Question: Currently I am porting client side of my application from Active X to Dojo. This is first time Iam working with dojo. I have looked at Dojo layout documentation but I am not sure how can I use them for my purposes. The dialogs in my application are typically look like the attached image

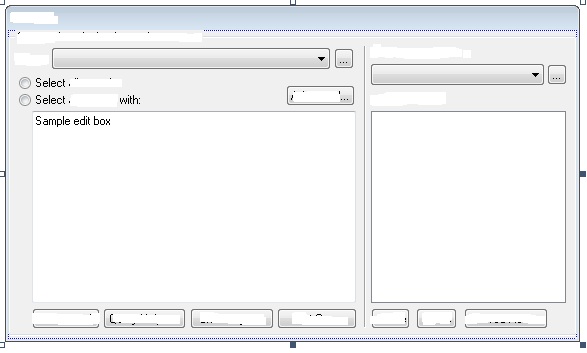
Answer: First, you don't need to use dojo's layout widget, you can always use HTML and CSS to create you own layout. The layout widget can help you to layout different components in you page, but it also introduces runtime overhead.
From your picture, the only layout widget you should use is 'dijit.layout.SplitContainer'. It seems that the dialog is consisted of two vertical parts. If the user is allowed to adjust the relative size of these two parts, use 'dijit.layout.SplitContainer'. Otherwise, use plain HTML and CSS to layout the widget.
If you do want to use layout widget to simplify the layout, you can use 'dijit.layout.BorderContainer' to layout different components. For example, you can put the buttons into the 'bottom' region of the 'BorderContainer' and put the edit box in the 'center' region.